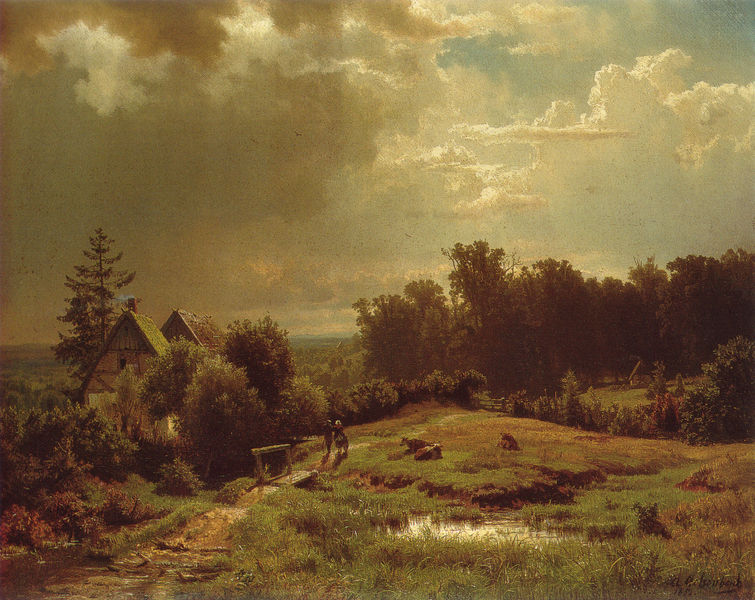
Titel: Hügelige Landschaft mit heraufziehendem Gewitter
Künstler: Andreas Achenbach
Standort: Dordrecht
Institution: Dordrechts Museum
Schlagwörter: baum, blau, gemälde, gewitter, himmel, laub, mann, schatten, wasser, weiß, wolken, bäume, fluss, grün, landschaft, menschen, ocker, see, teich, abend, braun, fenster, frau, grau, hell, hintergrund, licht, schwarz, strasse, dach, gras, haus, rasen, tier, tiere, weg, wiese, wolke, mensch, signatur, bach, ebene, feld, horizont, horizontlinie, häuser, hügel, kühe, mühle, natur, strauch, brücke, busch, büsche, flach, gehen, gewässer, hütte, pfad, rauch, sonne, sträucher, paar, tal, wald, kinder, schornstein, weiher, düster, feldarbeit, feldweg, furchen, dorf, dächer, dunst, hecke, kuh, rind, bauernhof, hof, hütten, romantik, steg, sturm, unwetter, wetter, geländer, regen, rinder, diesig, strahlen, bewölkung, gewitterwolken, lichtung, fichte, sumpf, tanne, schein, firnis, regenwolken, romantisch, tümpel, sonnenschein, sonnenstrahlen, laubbäume, bauernhaus, fachwerk, fachwerkhaus, siedlung, spaziergänger, waldweg, waldlandschaft, hirten, hüten, wlad, werk, regel, schwarzwald, inder, häuer, kumuluswolken, tech, häuserpaar, wandrand, bbrücke, traußen, terich, gschwarz, schilfpflanzen